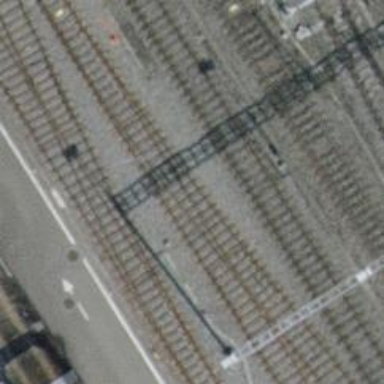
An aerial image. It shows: Electrified rail siding with contact line.